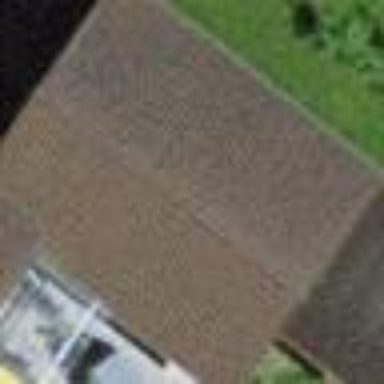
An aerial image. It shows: Garage building.